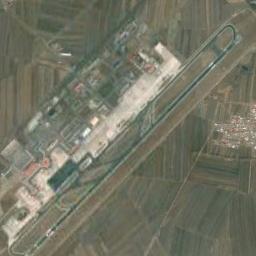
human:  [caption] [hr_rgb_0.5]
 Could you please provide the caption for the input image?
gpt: There is almost no vegetation near the airport, And there are many blue houses .

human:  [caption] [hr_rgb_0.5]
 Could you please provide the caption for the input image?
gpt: An airport with two parallel runways and buildings on the farmland and a village beside .

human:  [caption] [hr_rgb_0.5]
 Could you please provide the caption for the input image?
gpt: An airport with a runway and many buildings is surrounded by a brown and green farmland .

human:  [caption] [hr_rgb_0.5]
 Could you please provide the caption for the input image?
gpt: There is an airport in the middle of the field .

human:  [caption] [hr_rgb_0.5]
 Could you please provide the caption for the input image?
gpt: On one side of the runway of the airport is a cluster of  buildings .